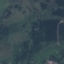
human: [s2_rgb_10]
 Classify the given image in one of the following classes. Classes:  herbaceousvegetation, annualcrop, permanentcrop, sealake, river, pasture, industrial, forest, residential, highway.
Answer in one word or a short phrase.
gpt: HerbaceousVegetation